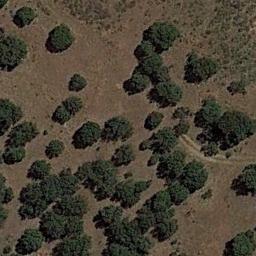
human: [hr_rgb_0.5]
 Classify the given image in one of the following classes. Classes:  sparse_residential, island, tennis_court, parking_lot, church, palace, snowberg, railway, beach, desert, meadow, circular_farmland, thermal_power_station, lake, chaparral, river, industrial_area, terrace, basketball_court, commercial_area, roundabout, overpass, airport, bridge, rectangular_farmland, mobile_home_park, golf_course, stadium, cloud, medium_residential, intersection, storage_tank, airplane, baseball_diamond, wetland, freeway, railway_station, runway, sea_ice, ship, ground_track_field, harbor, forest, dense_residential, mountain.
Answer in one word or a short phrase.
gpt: chaparral